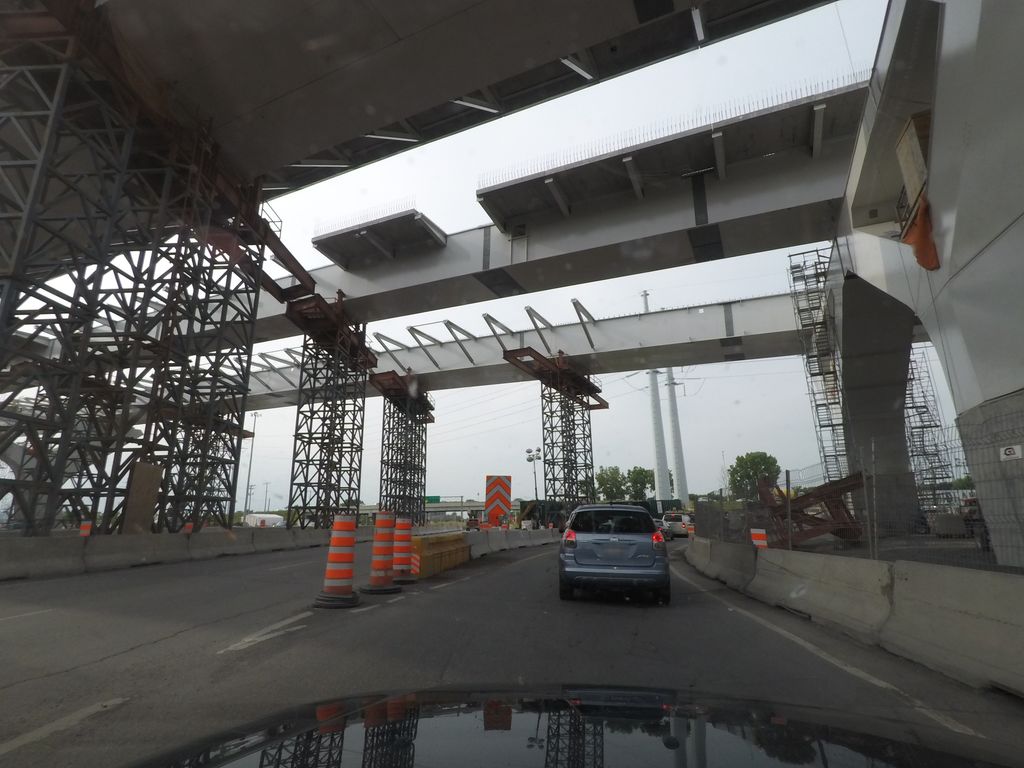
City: montreal